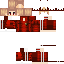
A male human skin with dark skin, wearing brown helmet dressed in a red hoodie and red pants, featuring a closed mouth.